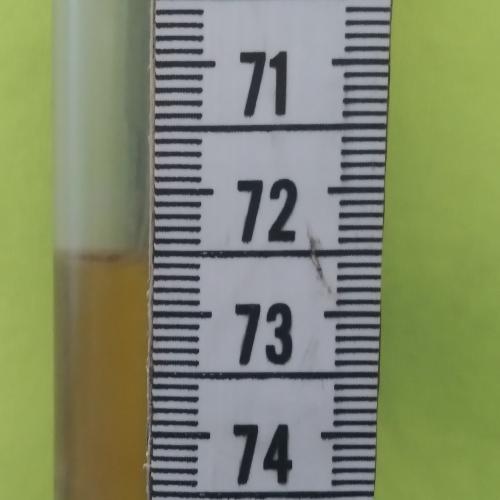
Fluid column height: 72.5 cm